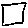
Label: square